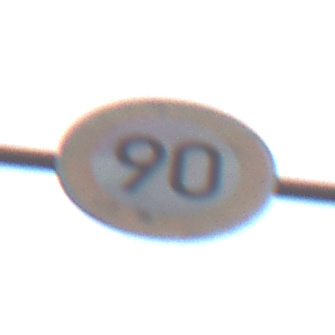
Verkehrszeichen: Geschwindigkeit90
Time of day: Midday
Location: Outdoor (Nature)
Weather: Overcast
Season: NotSpecified
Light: Natural